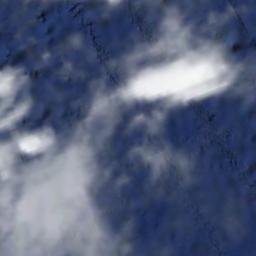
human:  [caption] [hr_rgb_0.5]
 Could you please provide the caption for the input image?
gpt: A thin cloud of thin clouds floated in the air .

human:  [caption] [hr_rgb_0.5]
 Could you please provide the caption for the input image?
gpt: The white cloud is above blue sea .

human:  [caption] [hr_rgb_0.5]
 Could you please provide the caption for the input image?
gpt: The stratus clouds are located above the surface of the sea .

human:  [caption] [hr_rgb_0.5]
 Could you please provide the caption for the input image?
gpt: White clouds on blue sea .

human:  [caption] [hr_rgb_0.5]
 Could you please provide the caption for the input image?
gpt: There are white clouds over a blue sea .